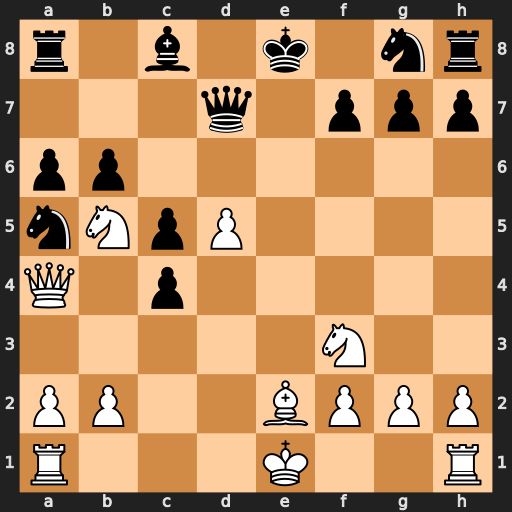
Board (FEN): r1b1k1nr/3q1ppp/pp6/nNpP4/Q1p5/5N2/PP2BPPP/R3K2R
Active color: w
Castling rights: KQkq
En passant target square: -
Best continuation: Nc7+ Kd8 Qxd7+ Bxd7 Nxa8